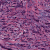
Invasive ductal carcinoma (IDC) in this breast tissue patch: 1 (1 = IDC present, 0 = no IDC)